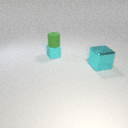
large cyan metal cube in front of small cyan rubber cube